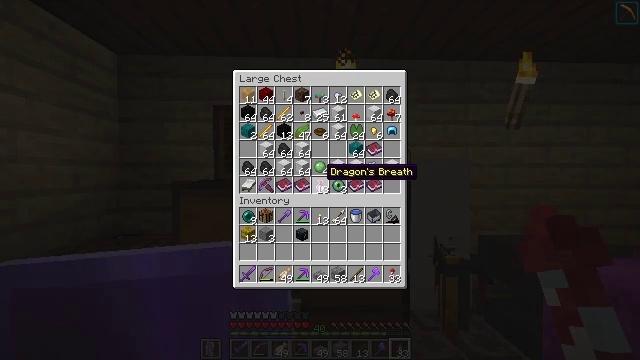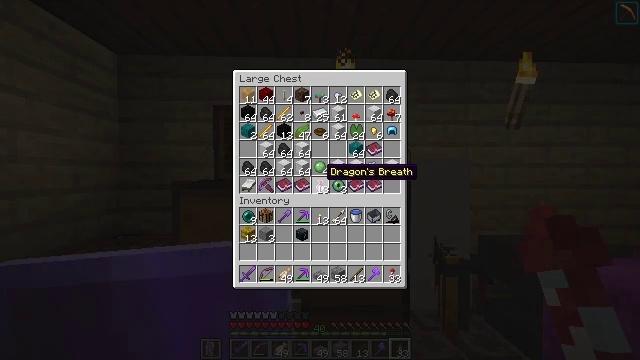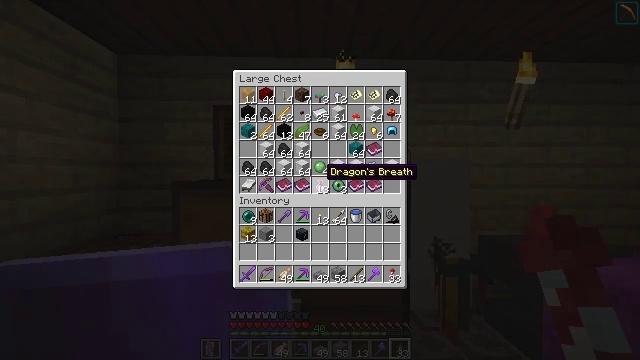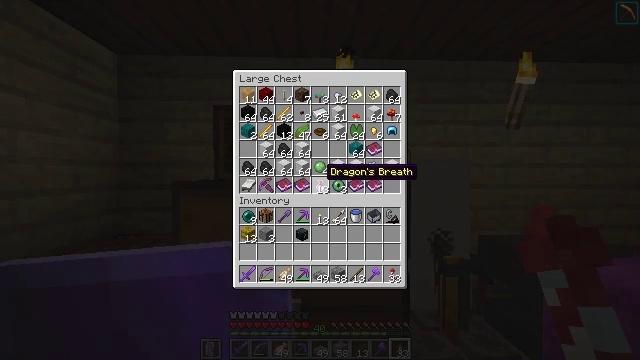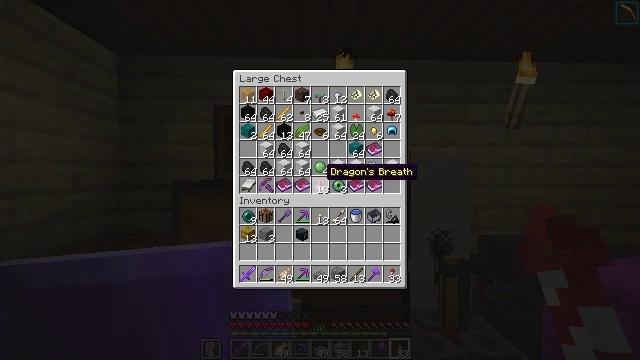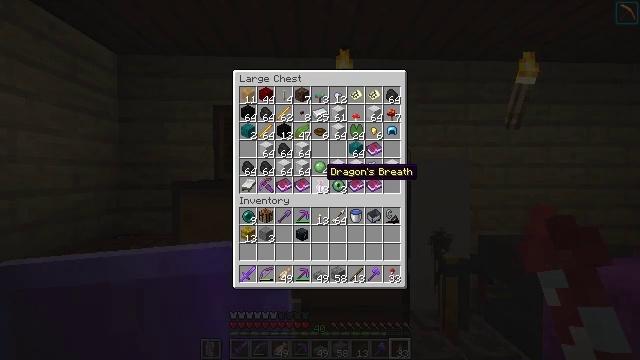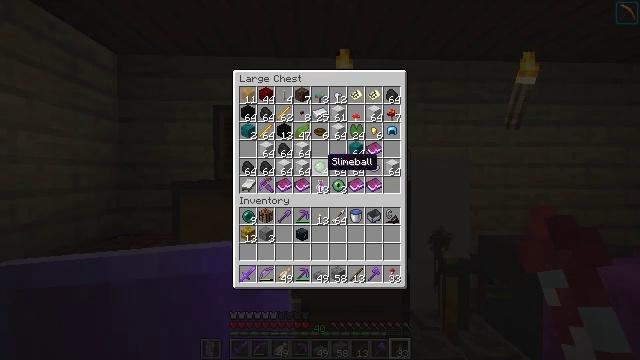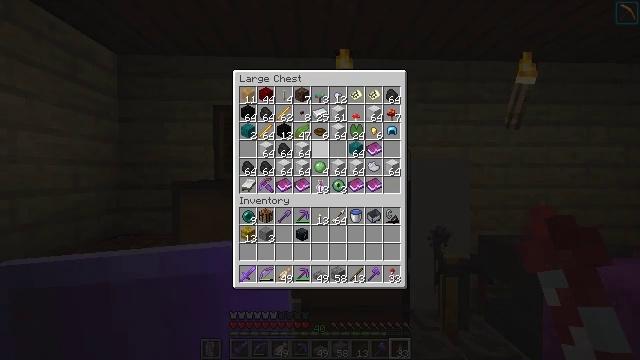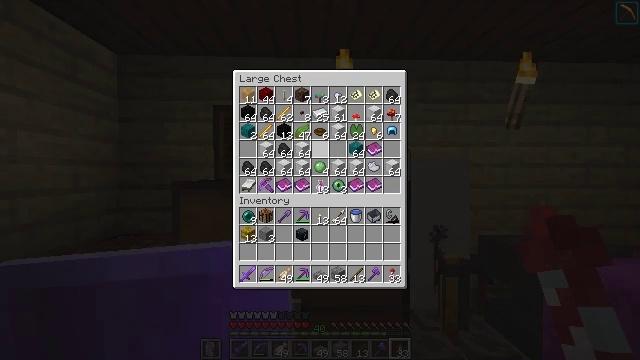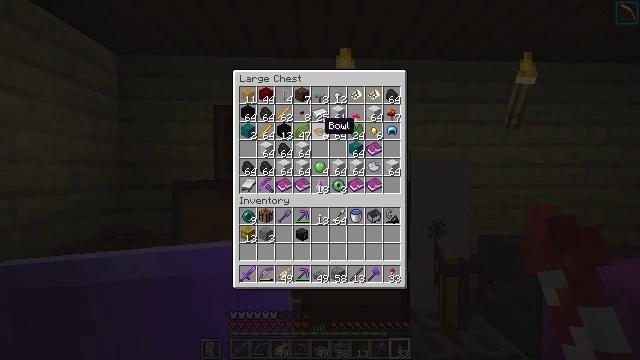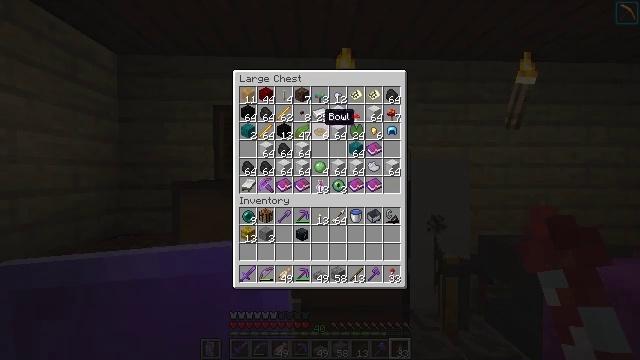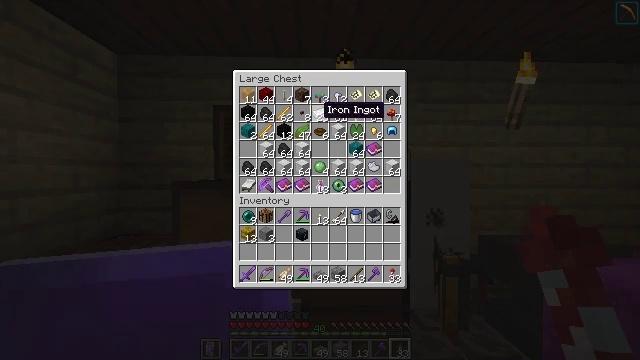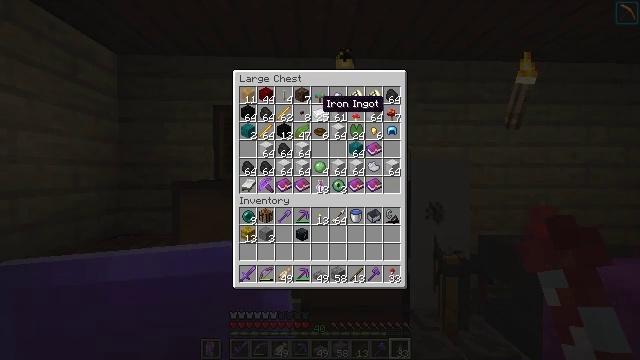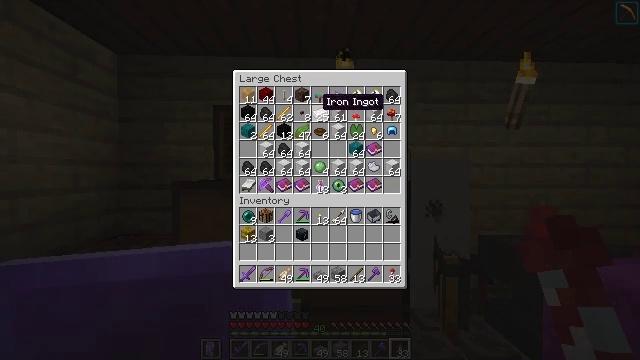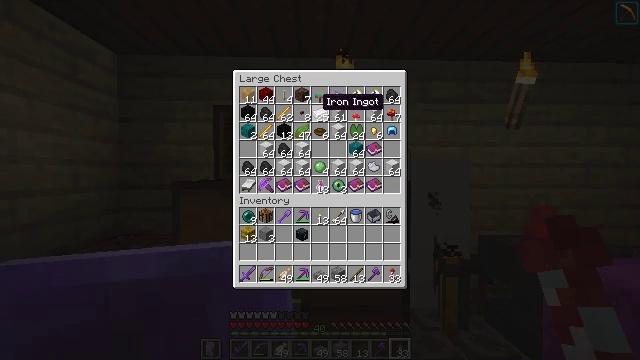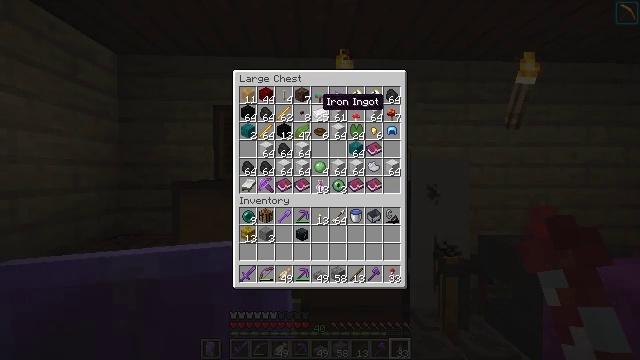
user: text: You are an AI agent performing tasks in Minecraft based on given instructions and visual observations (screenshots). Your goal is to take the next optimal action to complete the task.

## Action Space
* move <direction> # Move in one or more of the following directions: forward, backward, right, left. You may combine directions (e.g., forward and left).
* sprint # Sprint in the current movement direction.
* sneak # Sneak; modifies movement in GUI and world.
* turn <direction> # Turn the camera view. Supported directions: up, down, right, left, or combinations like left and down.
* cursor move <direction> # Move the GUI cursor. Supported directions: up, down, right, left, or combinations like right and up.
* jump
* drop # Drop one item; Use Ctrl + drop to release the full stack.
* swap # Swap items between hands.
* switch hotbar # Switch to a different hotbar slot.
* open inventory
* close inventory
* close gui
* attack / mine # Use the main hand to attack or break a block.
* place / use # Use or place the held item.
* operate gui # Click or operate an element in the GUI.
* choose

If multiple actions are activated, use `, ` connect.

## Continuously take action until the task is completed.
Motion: motion action
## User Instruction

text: Interact with the crafting table to craft a stonecutter.
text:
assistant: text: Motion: no_op
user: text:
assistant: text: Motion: no_op
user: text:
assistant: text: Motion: no_op
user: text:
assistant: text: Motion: no_op
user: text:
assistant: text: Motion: no_op
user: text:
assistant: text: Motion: turn up
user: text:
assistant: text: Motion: turn up
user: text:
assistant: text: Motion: turn up
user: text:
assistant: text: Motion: turn up
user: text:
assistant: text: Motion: turn up
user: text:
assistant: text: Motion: turn up
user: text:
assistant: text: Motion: no_op
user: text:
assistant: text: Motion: no_op
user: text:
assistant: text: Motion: no_op
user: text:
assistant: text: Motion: no_op
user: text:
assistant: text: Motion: attack / mine
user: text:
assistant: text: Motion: attack / mine
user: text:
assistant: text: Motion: attack / mine
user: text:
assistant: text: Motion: no_op
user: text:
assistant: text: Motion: no_op
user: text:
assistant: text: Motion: no_op
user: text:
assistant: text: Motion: turn down
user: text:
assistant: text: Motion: turn down
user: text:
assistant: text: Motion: turn down
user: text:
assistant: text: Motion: turn down
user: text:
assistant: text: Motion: turn down
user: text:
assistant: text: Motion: no_op
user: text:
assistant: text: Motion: no_op
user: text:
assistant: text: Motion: no_op
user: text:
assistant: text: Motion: no_op